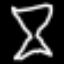
Label: hourglass